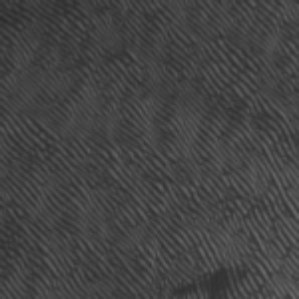
Label: frost